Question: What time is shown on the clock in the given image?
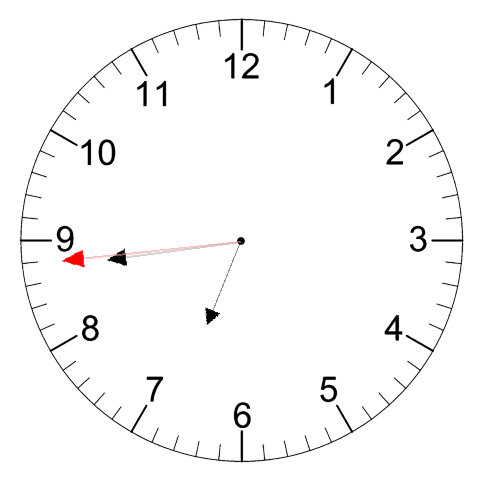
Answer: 06:43:44